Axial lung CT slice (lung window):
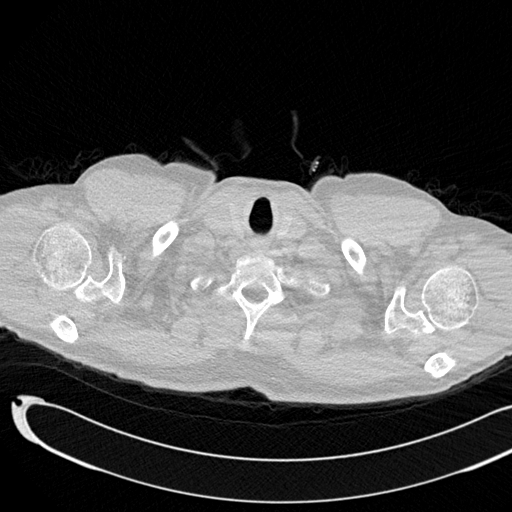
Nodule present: no